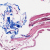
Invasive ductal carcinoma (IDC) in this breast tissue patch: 0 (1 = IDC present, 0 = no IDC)